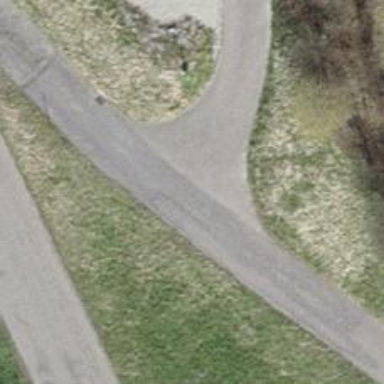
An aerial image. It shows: Well-maintained track road of grade 1.